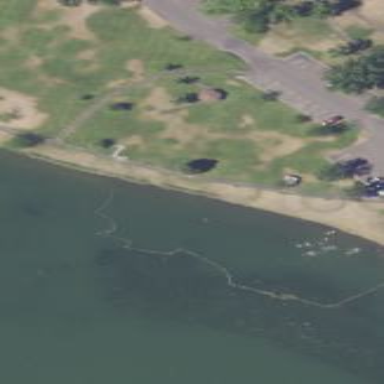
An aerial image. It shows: Swimming area within leisure land.